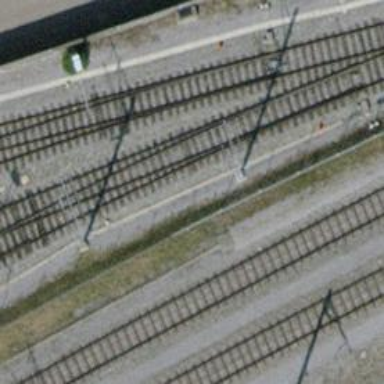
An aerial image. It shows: Railway switch.